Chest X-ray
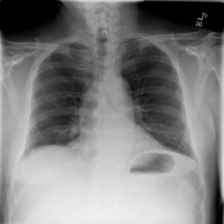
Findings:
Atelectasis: negative
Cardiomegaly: negative
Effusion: negative
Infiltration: negative
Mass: negative
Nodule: negative
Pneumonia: negative
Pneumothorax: negative
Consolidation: negative
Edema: negative
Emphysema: negative
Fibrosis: negative
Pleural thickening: negative
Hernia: negative